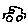
Label: car